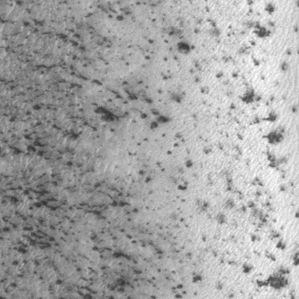
Label: frost